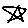
Label: star